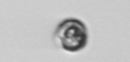
Label: Dinophyceae